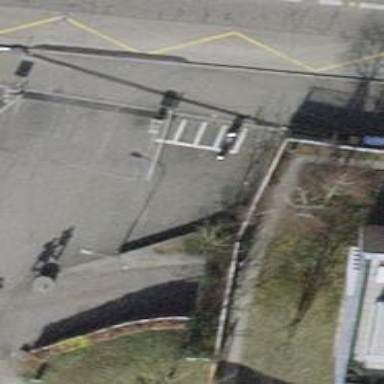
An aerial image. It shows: Motorcycle parking facility.